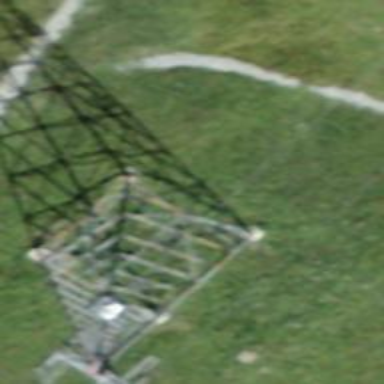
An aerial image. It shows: Pylon used for aerialway.